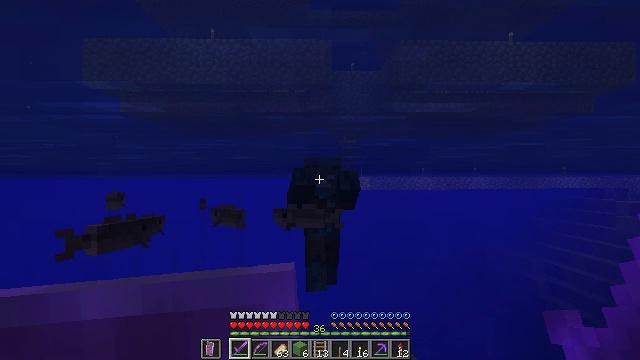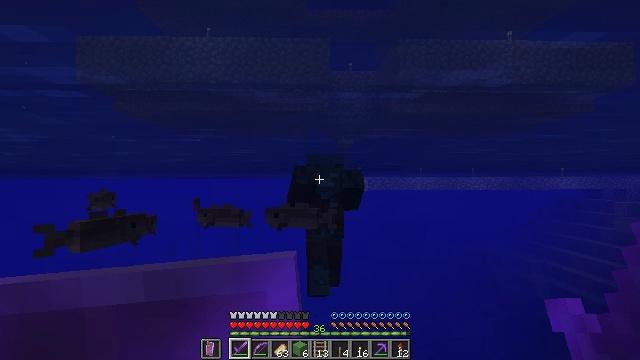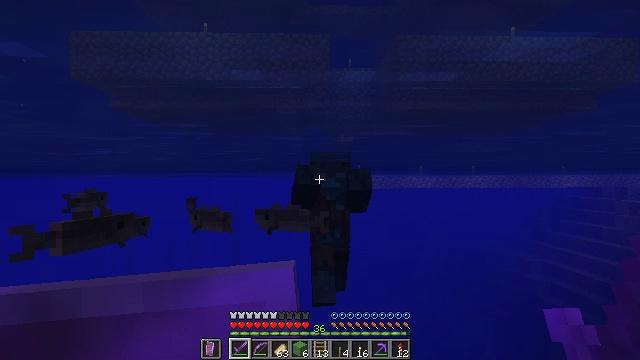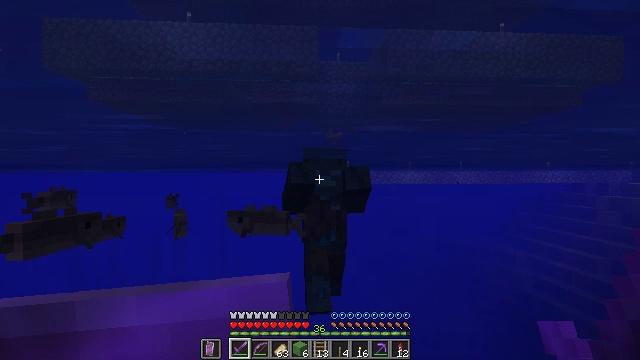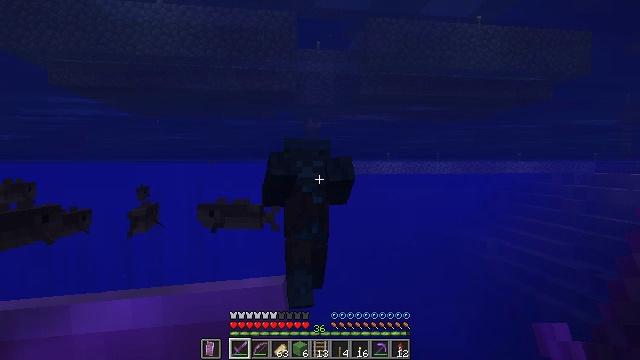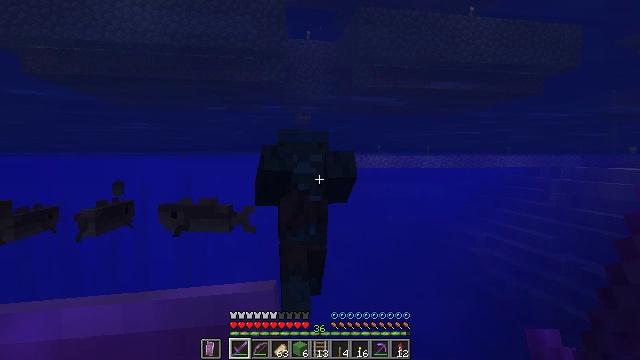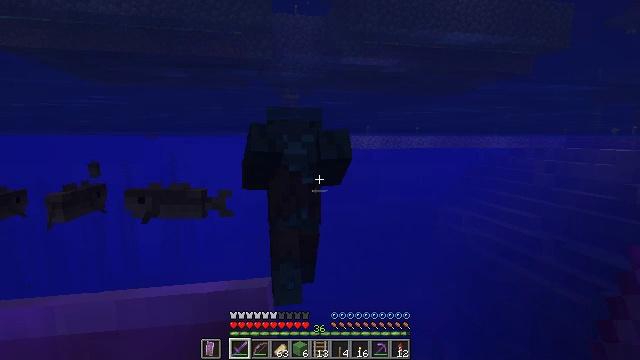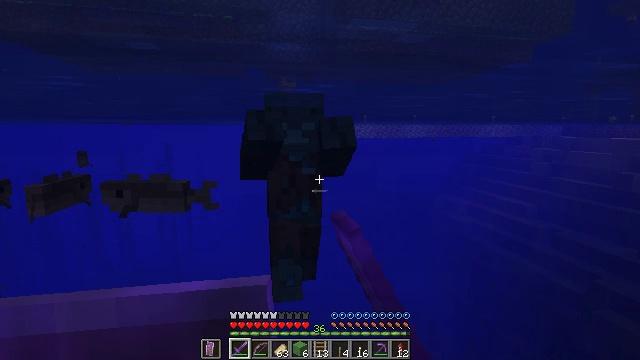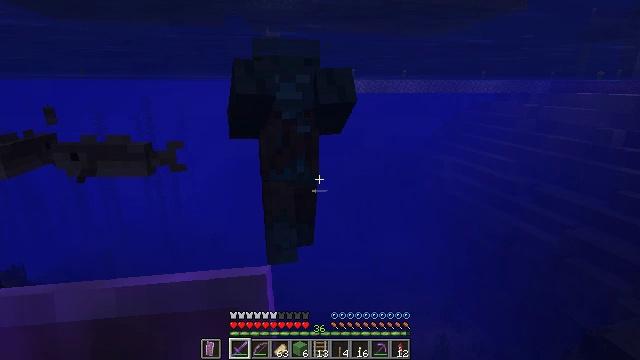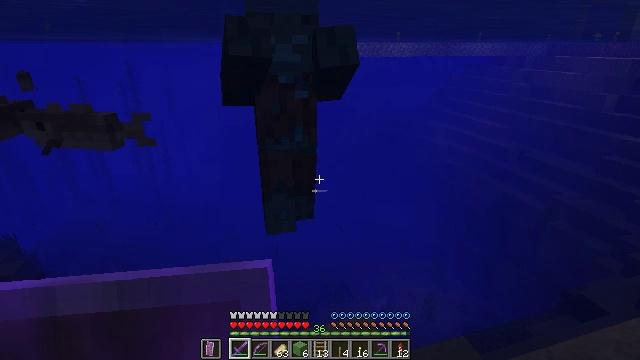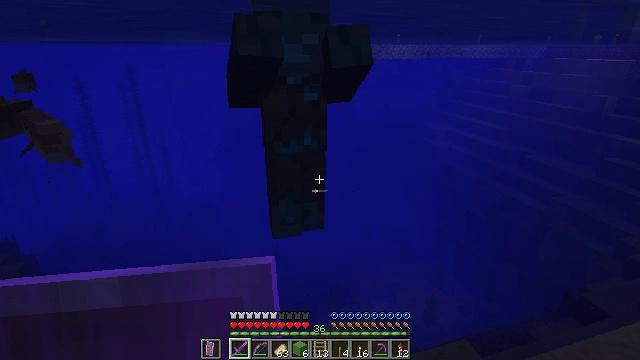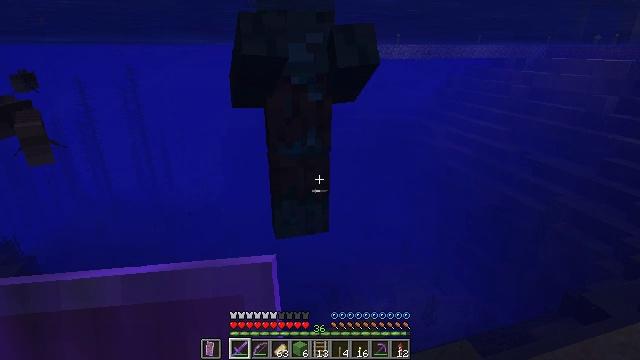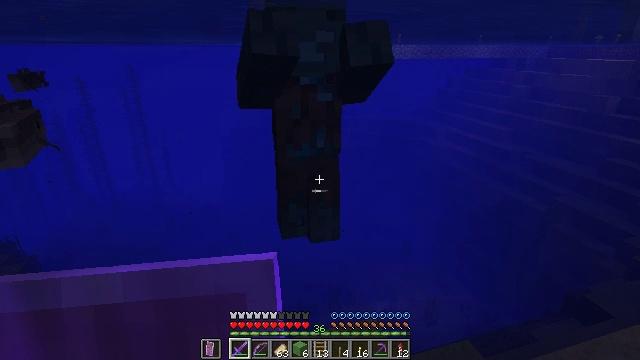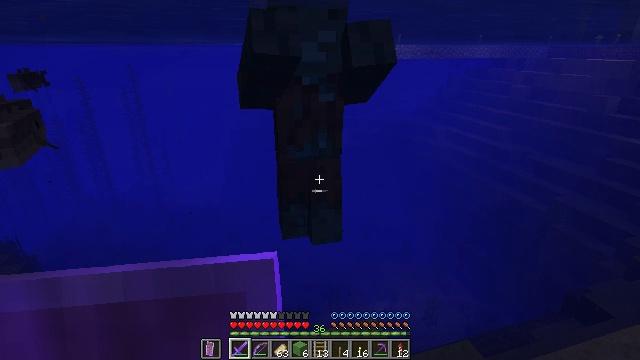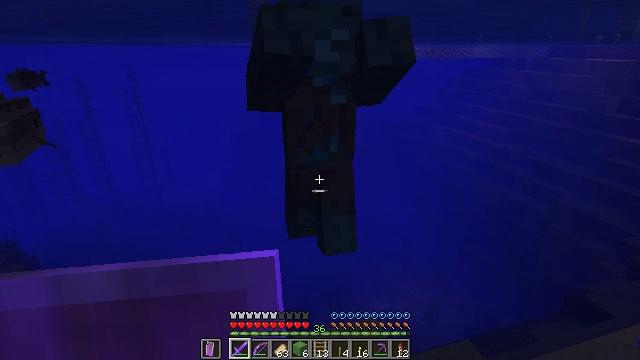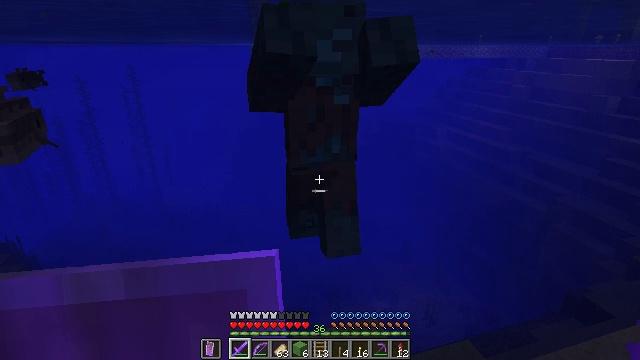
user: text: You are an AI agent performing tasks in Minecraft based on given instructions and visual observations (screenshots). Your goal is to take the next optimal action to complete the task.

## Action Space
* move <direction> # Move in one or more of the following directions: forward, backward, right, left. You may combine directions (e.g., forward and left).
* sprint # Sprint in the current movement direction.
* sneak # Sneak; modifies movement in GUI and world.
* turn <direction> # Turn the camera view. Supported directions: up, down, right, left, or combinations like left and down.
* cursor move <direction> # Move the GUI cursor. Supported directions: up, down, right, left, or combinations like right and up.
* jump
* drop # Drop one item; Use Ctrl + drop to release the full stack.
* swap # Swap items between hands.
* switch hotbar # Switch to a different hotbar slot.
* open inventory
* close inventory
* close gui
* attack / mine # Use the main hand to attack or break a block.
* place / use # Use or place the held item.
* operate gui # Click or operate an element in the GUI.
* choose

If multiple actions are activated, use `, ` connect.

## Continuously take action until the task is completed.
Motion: motion action
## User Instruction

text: Eliminate the undead.
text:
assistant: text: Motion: move forward
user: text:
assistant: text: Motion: move forward
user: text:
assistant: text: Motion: move forward, turn right
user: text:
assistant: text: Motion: move forward, turn right and down
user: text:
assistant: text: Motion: move forward, turn right and down
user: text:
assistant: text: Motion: move forward, turn right and down, attack / mine
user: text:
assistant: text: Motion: turn down, attack / mine
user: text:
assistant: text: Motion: turn right and down, attack / mine
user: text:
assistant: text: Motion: turn right and down, attack / mine
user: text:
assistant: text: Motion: no_op
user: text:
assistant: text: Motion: no_op
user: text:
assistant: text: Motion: no_op
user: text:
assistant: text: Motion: no_op
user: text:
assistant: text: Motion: no_op
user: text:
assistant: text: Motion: no_op
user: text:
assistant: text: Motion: no_op
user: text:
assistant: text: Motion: no_op
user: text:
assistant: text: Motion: turn right and up
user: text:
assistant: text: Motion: turn up
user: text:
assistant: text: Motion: turn up, attack / mine
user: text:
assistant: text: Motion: attack / mine
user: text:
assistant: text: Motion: attack / mine
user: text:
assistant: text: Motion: attack / mine
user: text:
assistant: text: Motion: turn down, attack / mine
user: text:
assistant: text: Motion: no_op